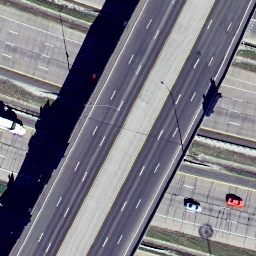
Label: overpass